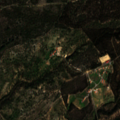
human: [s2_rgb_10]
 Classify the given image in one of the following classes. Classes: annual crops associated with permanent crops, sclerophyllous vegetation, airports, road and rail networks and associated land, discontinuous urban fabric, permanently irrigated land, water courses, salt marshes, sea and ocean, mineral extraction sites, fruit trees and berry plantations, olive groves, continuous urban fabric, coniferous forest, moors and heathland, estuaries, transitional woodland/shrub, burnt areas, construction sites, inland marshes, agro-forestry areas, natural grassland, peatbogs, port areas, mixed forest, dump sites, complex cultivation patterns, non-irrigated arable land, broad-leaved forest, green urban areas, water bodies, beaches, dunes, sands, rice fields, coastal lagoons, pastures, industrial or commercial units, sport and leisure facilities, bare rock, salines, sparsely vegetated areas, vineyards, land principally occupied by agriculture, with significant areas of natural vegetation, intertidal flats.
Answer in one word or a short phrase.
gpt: land principally occupied by agriculture, with significant areas of natural vegetation, broad-leaved forest, transitional woodland/shrub